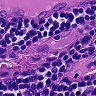
Metastatic tissue present: no